Question: i am creating an app to save student information into SQL , I want to know how to insert image from image control in WPF using entity framework to SQL database
i made event to upload image into image control and now i need to save it to sql database using entity framework
image load button code :
'''
private void uploadbt_Click(object sender, RoutedEventArgs e)
{
OpenFileDialog op = new OpenFileDialog();
op.Title = "Select a picture";
op.Filter = "All supported graphics|*.jpg;*.jpeg;*.png|" +
"JPEG (*.jpg;*.jpeg)|*.jpg;*.jpeg|" +
"Portable Network Graphic (*.png)|*.png";
if (op.ShowDialog() == true)
{
photo.Source = new BitmapImage(new Uri(op.FileName));
}
}
'''
this is my database named cv

this is my code to save some information into database this cose for save button
'''
facultymakerEntities1 entity = new facultymakerEntities1();
cv CV = new cv();
CV.Full_Name = fullnametb.Text;
CV.Activities = activitestb.Text;
CV.Address = addresstb.Text;
CV.Birth_Day = bddate.SelectedDate.Value;
CV.Courses = cousetb.Text;
CV.E_Mail = emailtb.Text;
entity.cvs.Add(CV);
entity.SaveChanges();
'''
how can i save image from image control into database ?
thanks;
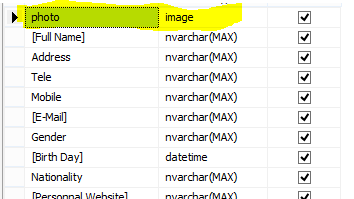
Answer: You will most certainly store an encoded image as 'byte[]'. The following method creates a PNG frame from a BitmapSource:
'''
private byte[] BitmapSourceToByteArray(BitmapSource image)
{
using (var stream = new MemoryStream())
{
var encoder = new PngBitmapEncoder(); // or some other encoder
encoder.Frames.Add(BitmapFrame.Create(image));
encoder.Save(stream);
return stream.ToArray();
}
}
'''
As you put BitmapImages to your Image's Source, you may simply pass that to this method:
'''
var imageBuffer = BitmapSourceToByteArray((BitmapSource)photo.Source);
'''